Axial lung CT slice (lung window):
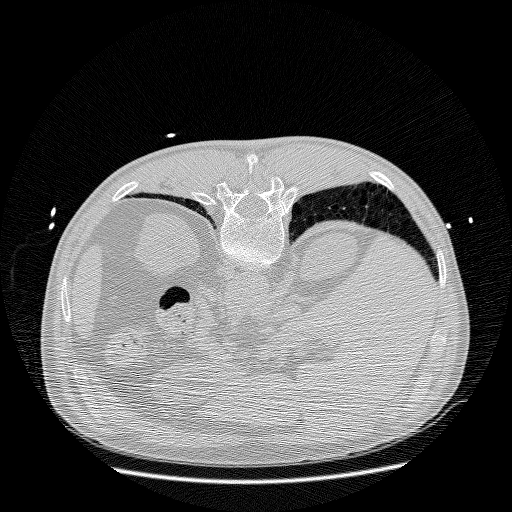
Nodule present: no